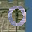
Label: 0